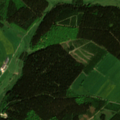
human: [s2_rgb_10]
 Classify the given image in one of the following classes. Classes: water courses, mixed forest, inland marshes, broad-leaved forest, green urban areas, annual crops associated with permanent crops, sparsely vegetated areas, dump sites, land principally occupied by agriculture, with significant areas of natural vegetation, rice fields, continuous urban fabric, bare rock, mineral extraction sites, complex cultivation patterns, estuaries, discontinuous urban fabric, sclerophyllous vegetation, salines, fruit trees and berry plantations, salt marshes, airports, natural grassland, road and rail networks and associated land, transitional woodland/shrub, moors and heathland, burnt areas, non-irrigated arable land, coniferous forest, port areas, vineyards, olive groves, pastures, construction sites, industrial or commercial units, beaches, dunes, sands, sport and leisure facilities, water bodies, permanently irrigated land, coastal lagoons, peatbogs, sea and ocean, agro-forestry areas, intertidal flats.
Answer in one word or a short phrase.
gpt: pastures, land principally occupied by agriculture, with significant areas of natural vegetation, broad-leaved forest, coniferous forest, mixed forest